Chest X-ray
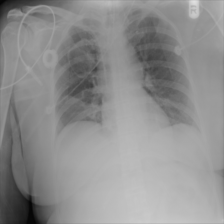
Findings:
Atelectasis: positive
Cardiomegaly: negative
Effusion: negative
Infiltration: negative
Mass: negative
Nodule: negative
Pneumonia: negative
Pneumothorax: negative
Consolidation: negative
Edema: negative
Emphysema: negative
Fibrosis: negative
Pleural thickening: negative
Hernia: negative